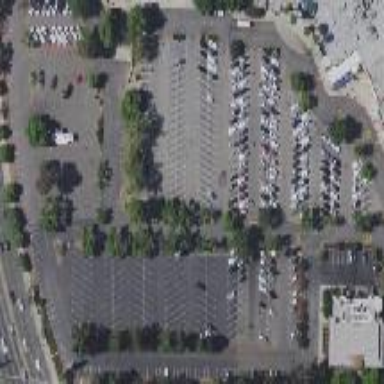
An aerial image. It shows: Parking area with asphalt surface.